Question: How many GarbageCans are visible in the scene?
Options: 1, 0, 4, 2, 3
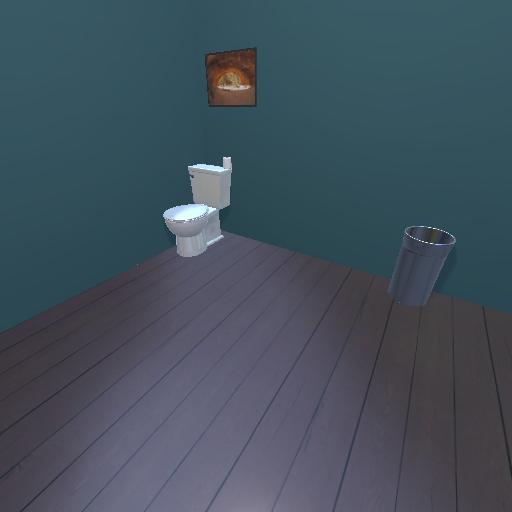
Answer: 1